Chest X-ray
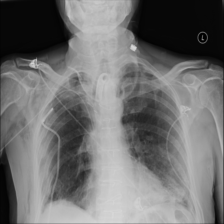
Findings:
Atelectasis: negative
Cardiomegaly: negative
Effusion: negative
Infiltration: positive
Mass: negative
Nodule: negative
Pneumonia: negative
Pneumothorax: positive
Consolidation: negative
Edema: negative
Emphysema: positive
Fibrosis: negative
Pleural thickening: negative
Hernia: negative